Question: Here's my Python code.
'''
import time
question1 = input("What is 2+2: ")
if(question1 == "4"):
print("Correct.")
time.sleep(5)
else:
print("Sorry " + question1 + " Is incorrect." )
time.sleep(8)
'''
This message pops up for a second when I run it then it just disappears but I managed to get a picture of it before it disappeared:

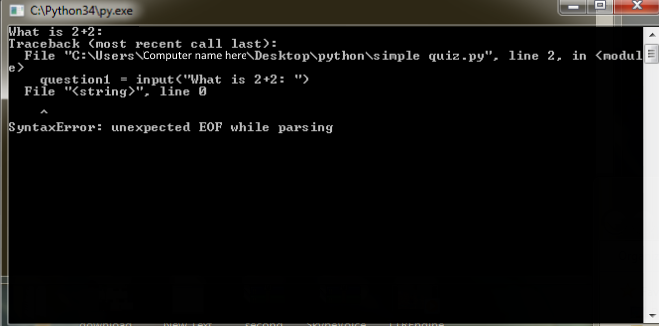
Answer: You push button without any answer so you got that error. I understand know. So before you push button, write an answer. I tried, and got same error because, without any answer just pushed to the in the .. In IDLE there is no problem.Your codes are not wrong, you just have to write an answer before pushing to button.
> : And this error only appears when you open the file with double-click. Try to open it in the same directory with console:
'''
python filename.py
'''
Dont open it with double-left click.